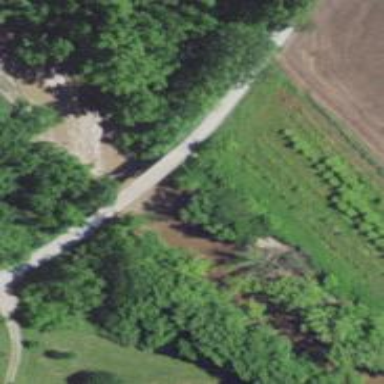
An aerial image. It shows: Unclassified road with bridge.